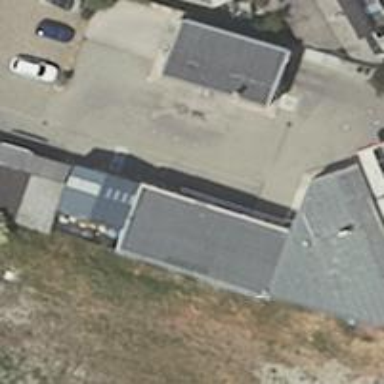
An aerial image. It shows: Car repair shop.